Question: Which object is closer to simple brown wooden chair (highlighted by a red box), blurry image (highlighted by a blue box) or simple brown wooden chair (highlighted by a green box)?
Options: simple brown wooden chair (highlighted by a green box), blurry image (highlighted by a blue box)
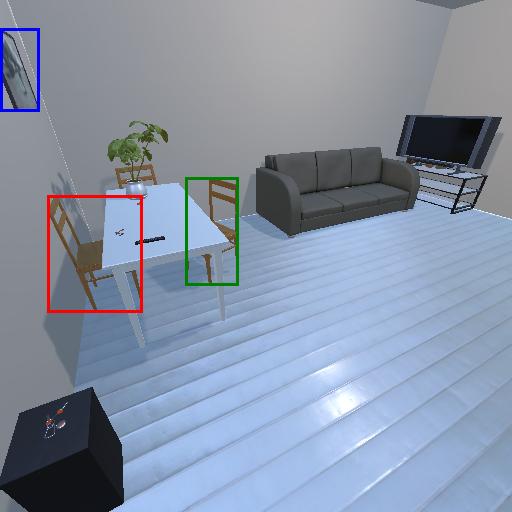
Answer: simple brown wooden chair (highlighted by a green box)